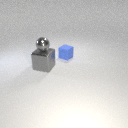
small blue rubber cube to the right of large gray metal cube